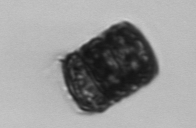
Label: Paralia_sulcata